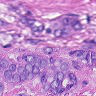
Metastatic tissue present: yes